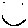
Label: smiley face